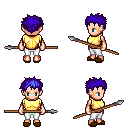
a pixel art fantasy rpg character, female body template, human, light skin, gold chest armor, white pants, blue bedhead hairstyle, brown slippers, spear, four views (front, back, left, right), 2x2 character sprite sheet, small pixel art, hard edges, no anti-aliasing